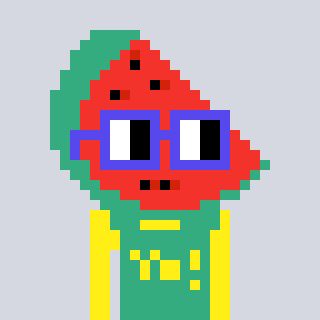
a pixel art character with square blue glasses, a watermelon-shaped head and a teal-colored body on a cool background